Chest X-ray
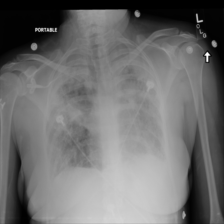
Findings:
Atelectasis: negative
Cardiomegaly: negative
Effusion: negative
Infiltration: positive
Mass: negative
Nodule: negative
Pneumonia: negative
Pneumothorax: negative
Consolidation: negative
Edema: negative
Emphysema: negative
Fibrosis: negative
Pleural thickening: positive
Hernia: negative